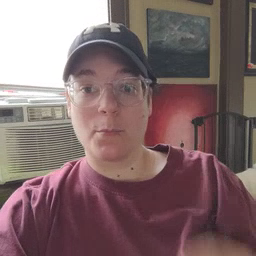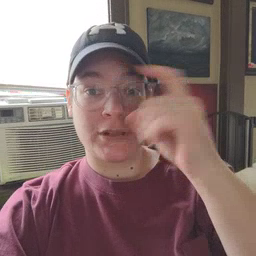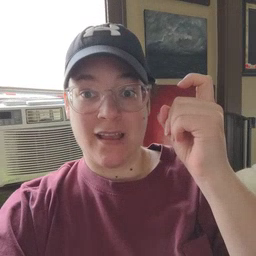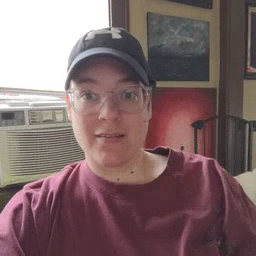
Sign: because